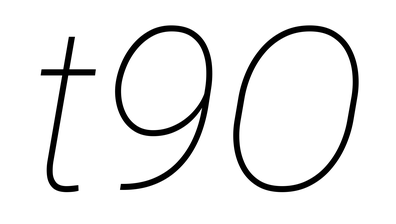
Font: Roboto-Italic_Thin_Italic